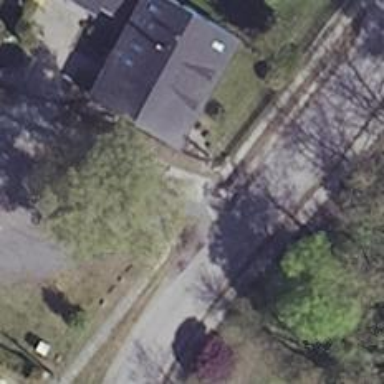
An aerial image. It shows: Secondary road with asphalt surface.